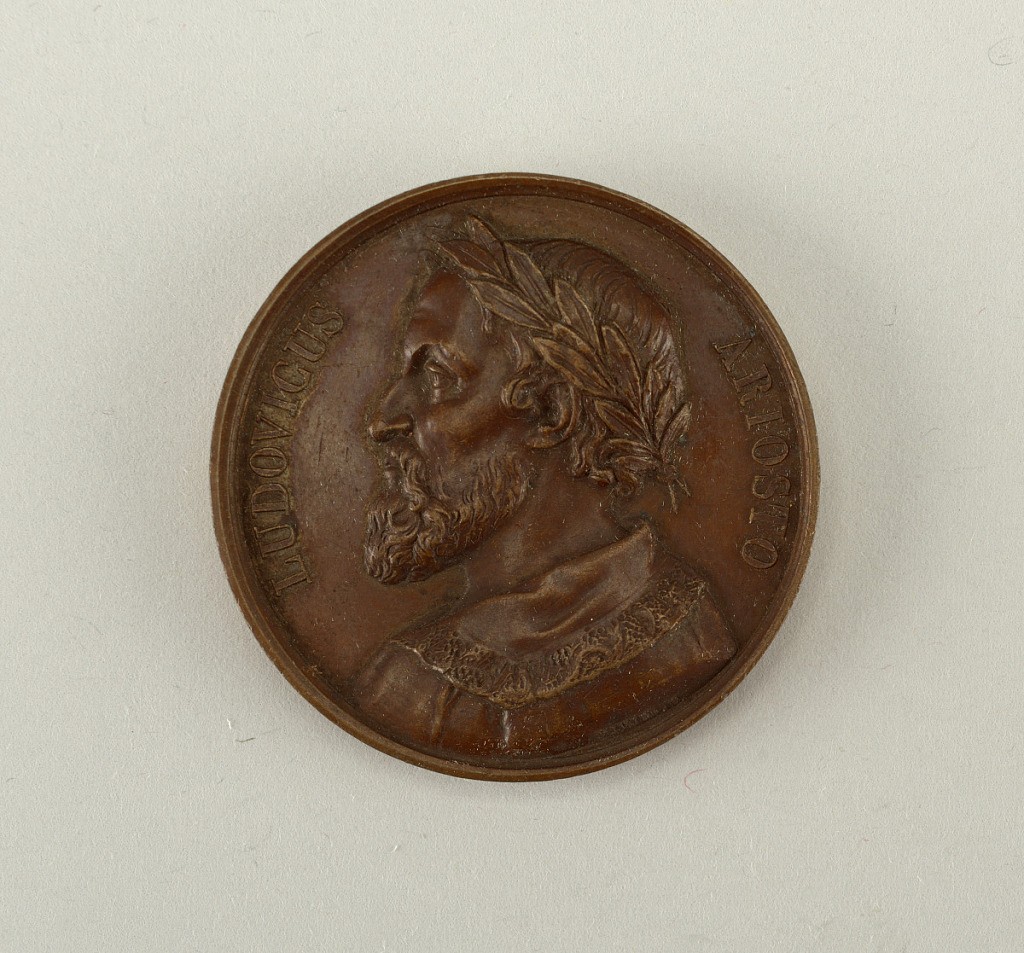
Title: Galerie métallique des grands hommes français (Great Men of France)
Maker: Matthias Nicoles Marie Vivier, French, 1793 - 1830
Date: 1820
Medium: Cast bronze
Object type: Medal
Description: Bust of Louis Aristo.